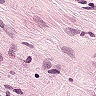
Metastatic tissue present: yes